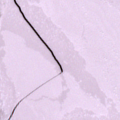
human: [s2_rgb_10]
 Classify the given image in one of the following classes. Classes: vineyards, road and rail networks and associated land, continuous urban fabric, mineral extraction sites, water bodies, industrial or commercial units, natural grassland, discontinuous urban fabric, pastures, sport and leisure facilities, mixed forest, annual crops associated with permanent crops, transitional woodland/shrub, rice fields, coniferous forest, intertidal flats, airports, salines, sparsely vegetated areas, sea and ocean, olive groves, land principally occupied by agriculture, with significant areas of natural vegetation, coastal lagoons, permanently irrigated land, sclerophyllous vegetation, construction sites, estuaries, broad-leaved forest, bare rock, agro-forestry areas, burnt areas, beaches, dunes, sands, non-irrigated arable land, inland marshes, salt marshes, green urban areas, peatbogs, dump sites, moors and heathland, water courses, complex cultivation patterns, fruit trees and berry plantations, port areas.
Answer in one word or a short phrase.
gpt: sea and ocean